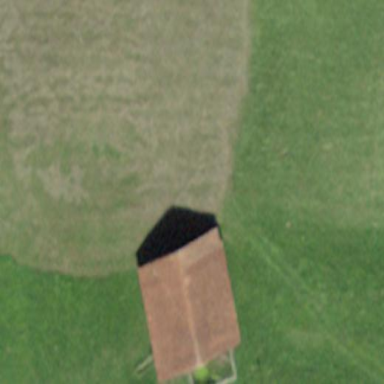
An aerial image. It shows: Rural barn.